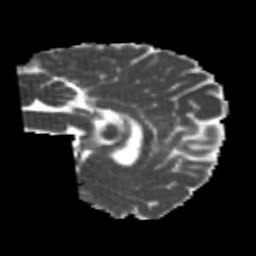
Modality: MD
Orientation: sagittal
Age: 24
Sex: male
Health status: healthy
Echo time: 0.074 s